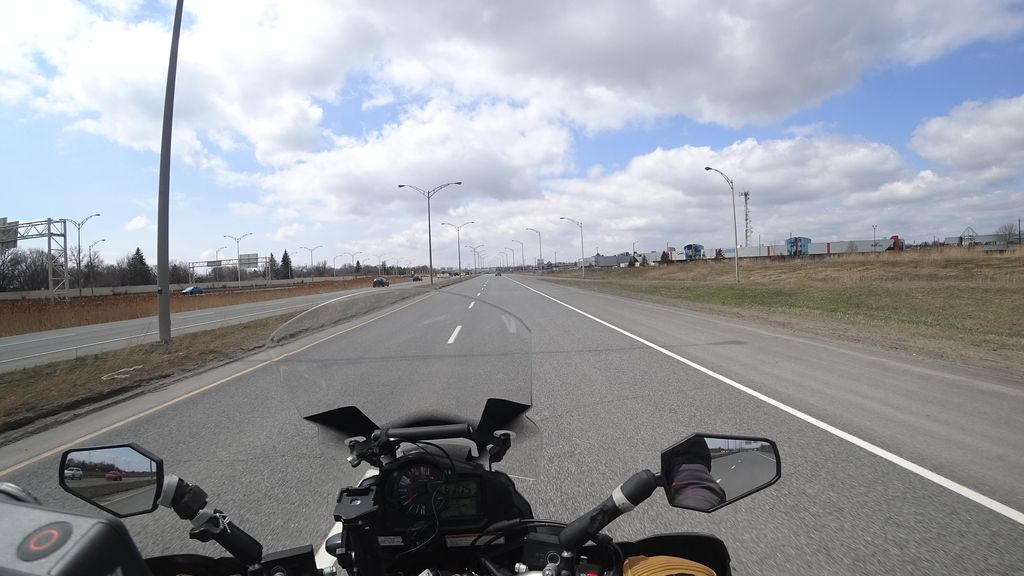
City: quebec_city